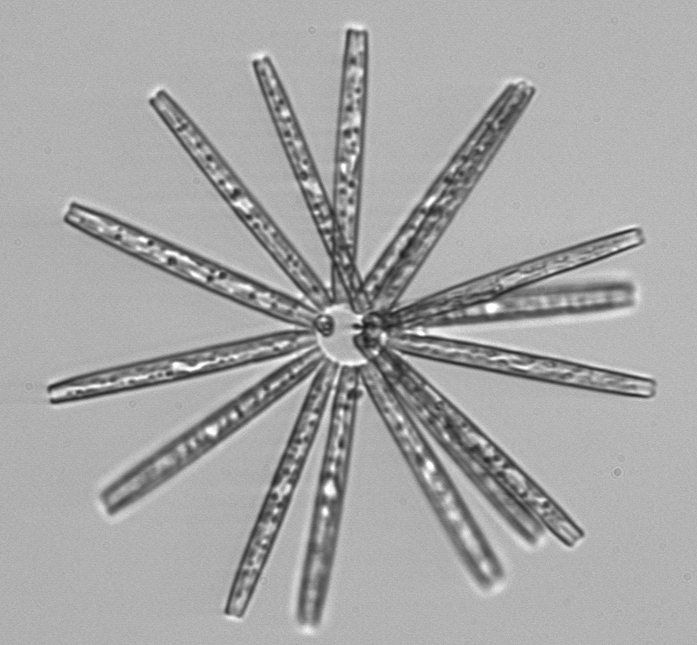
Label: Thalassionema